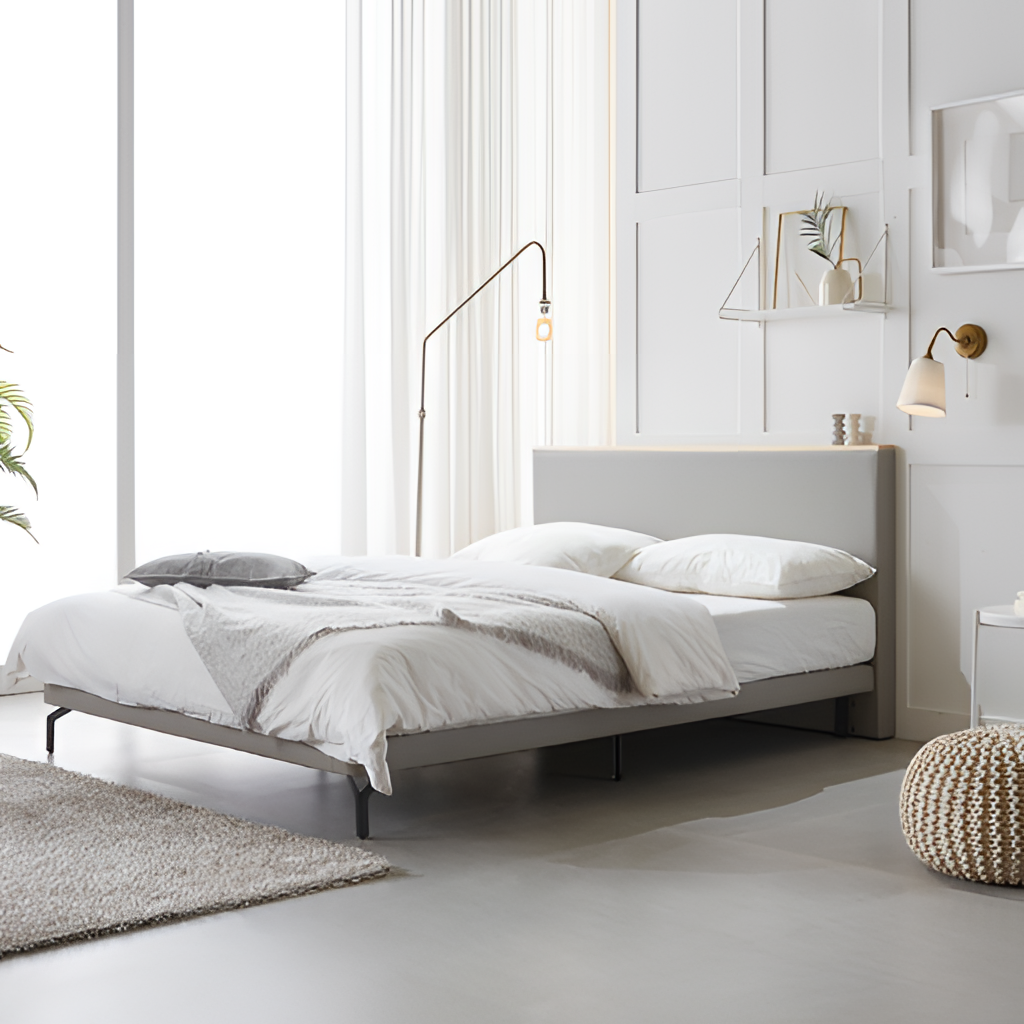
bedroom, gray fabric bed, paint wallpaper, with geometric panel pattern, gray concrete flooring, with smooth pattern, modern